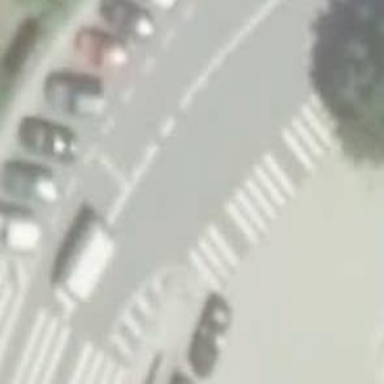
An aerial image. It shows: Uncontrolled zebra crossing on the road.